Question: Basicall I have three Tables Users Roles and USerRoles with Many to many Relationship and also Department Table. So when I import these on .edmx i get only two Entities. so i have Navigation Properties in both Entities. I have three Users and 2 Roles (admin and ReadOnly). . Below is my Sql Query
'''
select U.UserName,r.RoleName,dp.DepName
from Users U
inner join UserRoles UR on U.UseID = UR.UserId
inner join Roles r on UR.RoleId = r.RoleID
inner join dbo.Department Dp on dp.DepId = U.DepId
group by r.RoleName,U.UserName,Dp.DepName
'''
This is my Linq Query i tried I am able to Get depName but not RoleName for particular User.
Actually there is Many to many relationship between User roles and UerRoles. In my Context i don have UserRoles Entity.Please help me on this.
'''
List<User> user = db.Users.Include("Department,Roles").ToList();
foreach (var U in user)
{
Console.WriteLine(U.UseID + " " + U.UserName +" "+ U.Department.DepName+ " "+ U.Roles.);
}
'''
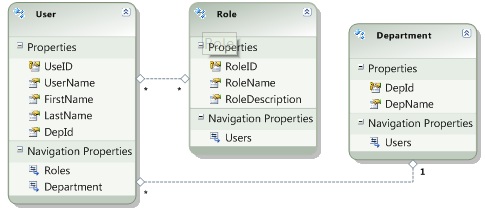
Answer: AS far as you have Many-to-Many relationship you need to iterate over each role of each user:
'''
foreach (var u in users)
{
foreach (var r on u.Roles)
{
Comsole.WriteLine("User {0} has role {1}, u.UserName, r.RoleName);
}
}
'''